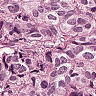
Metastatic tissue present: yes